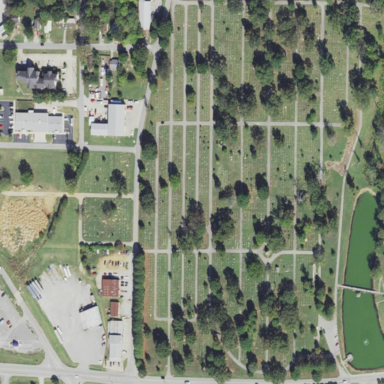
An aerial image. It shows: Cemetery.